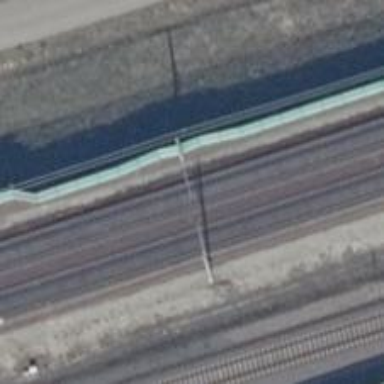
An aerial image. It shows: Railway milestone with catenary mast.